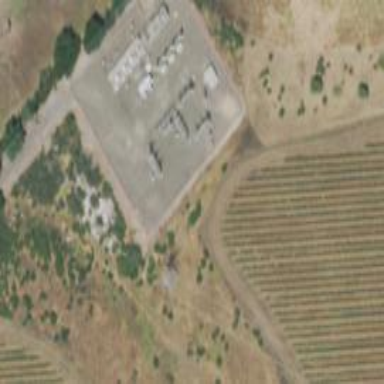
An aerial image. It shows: Substation surrounded by fence.